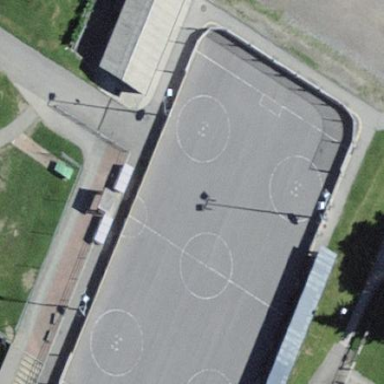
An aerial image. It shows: Asphalt pitch designated for ice hockey.